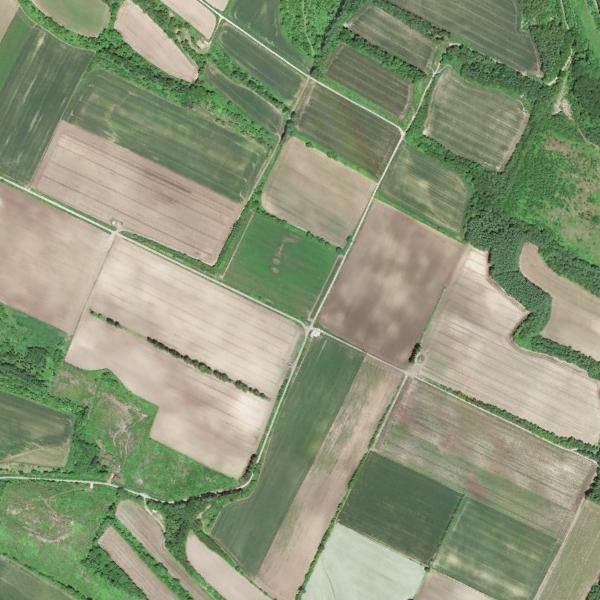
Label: Farmland